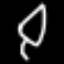
Label: leaf